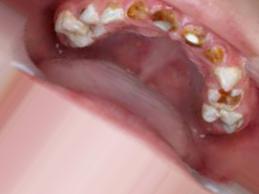
Condition: Caries